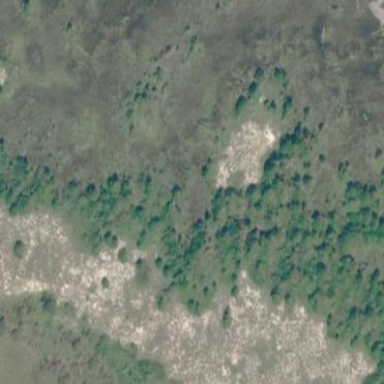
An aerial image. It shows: Evergreen needle-leaved woodland.